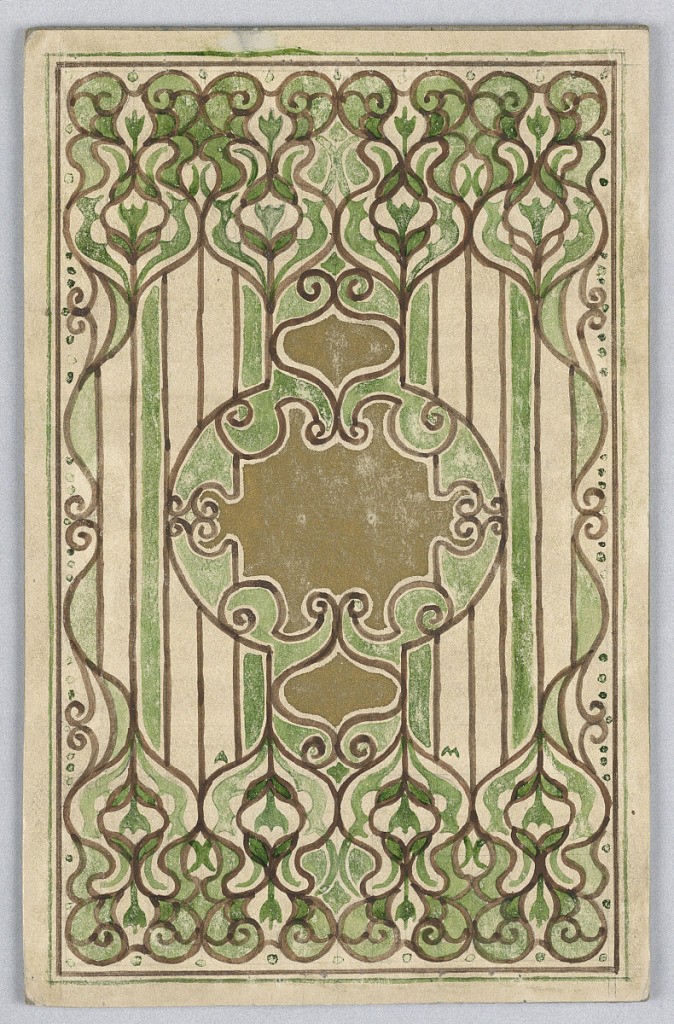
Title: Design for a Book Cover: The Complaining Millions of Men
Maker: Alice Cordelia Morse, American, 1863–1961
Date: ca. 1893
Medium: Brush and gouache on paper
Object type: Drawing
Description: On a cream ground, round cartouche in gold and green with brown outlines, above and below vines ending in spiral and curved leaves.